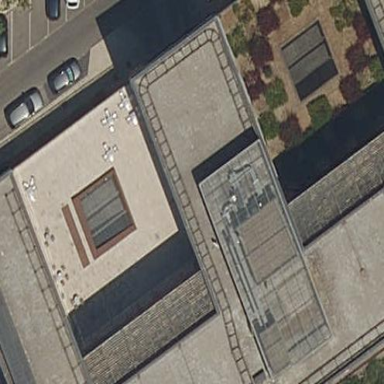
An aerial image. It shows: Part of building.